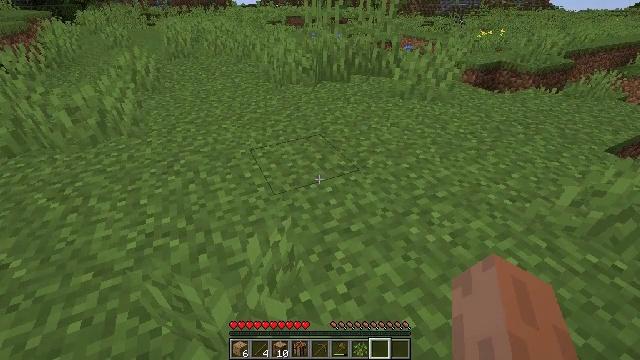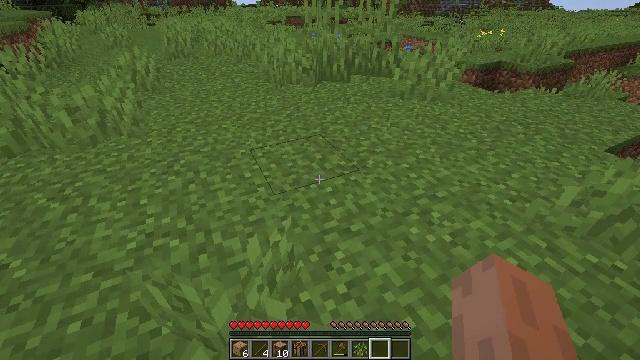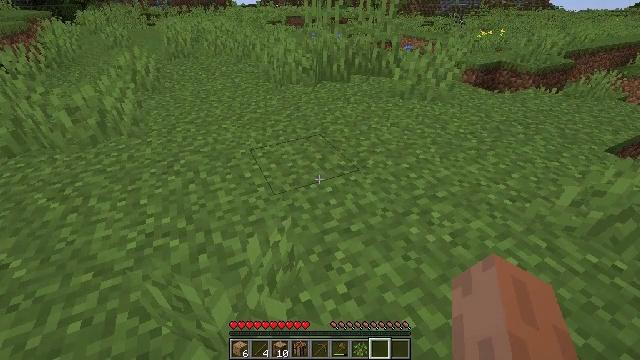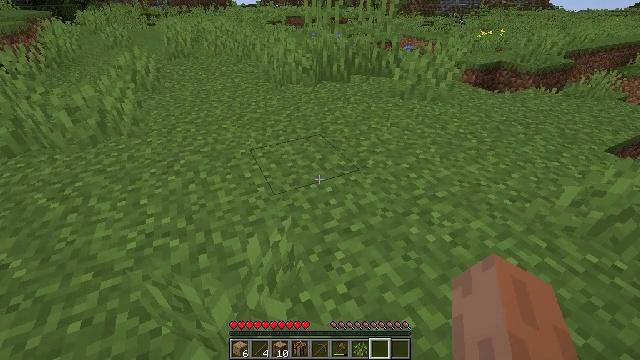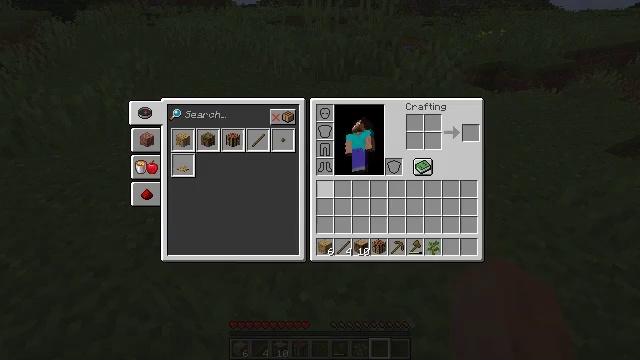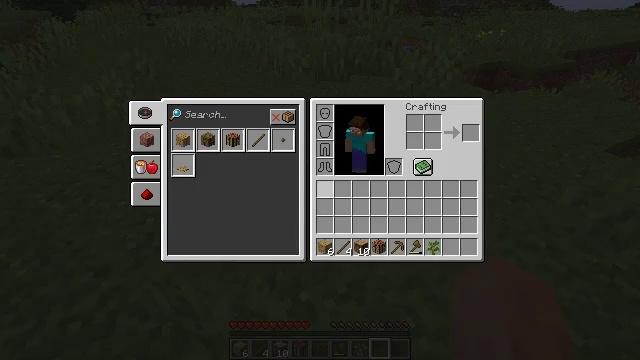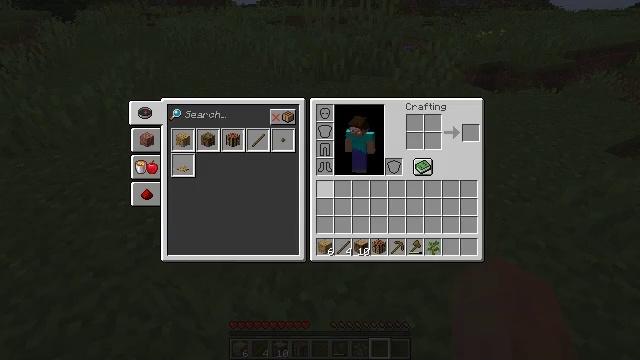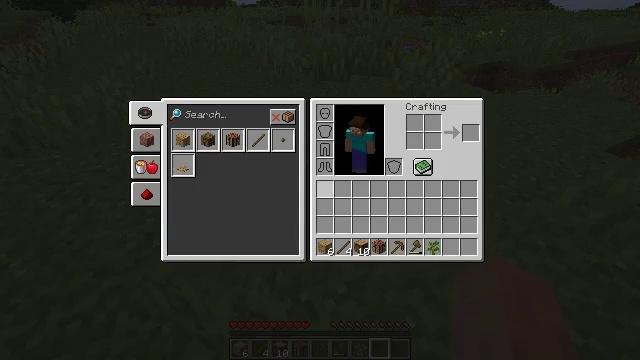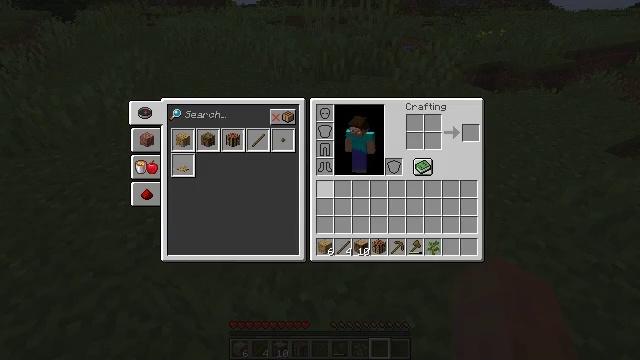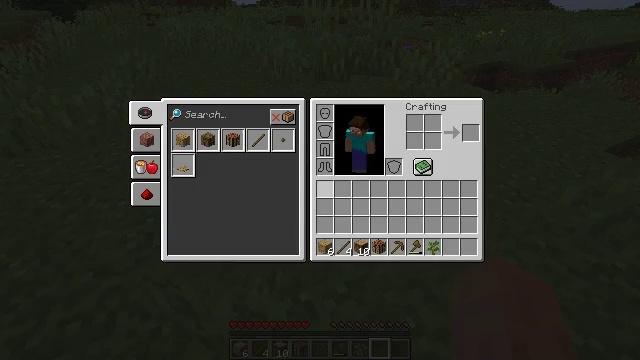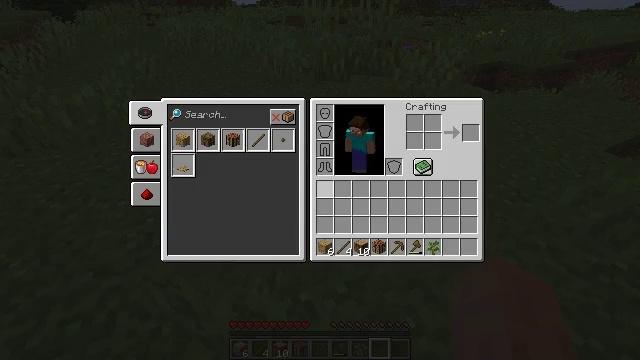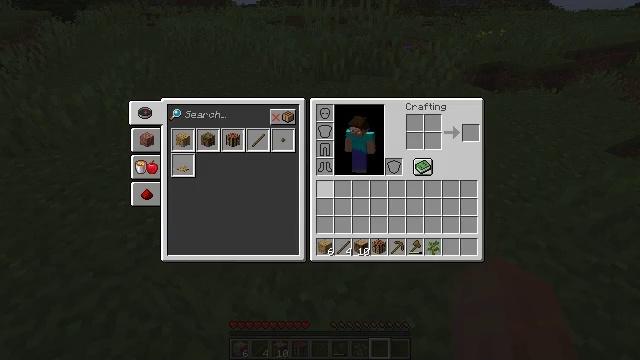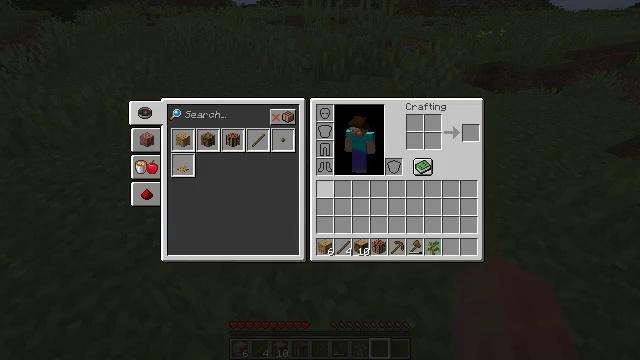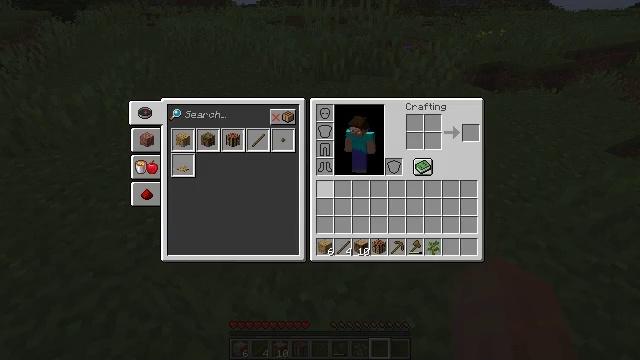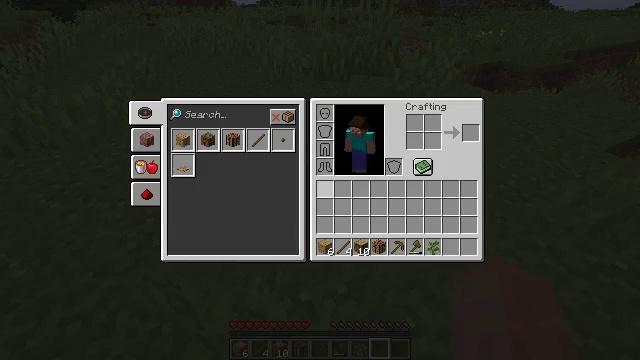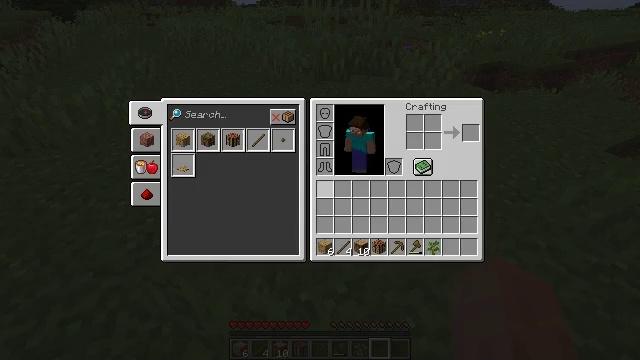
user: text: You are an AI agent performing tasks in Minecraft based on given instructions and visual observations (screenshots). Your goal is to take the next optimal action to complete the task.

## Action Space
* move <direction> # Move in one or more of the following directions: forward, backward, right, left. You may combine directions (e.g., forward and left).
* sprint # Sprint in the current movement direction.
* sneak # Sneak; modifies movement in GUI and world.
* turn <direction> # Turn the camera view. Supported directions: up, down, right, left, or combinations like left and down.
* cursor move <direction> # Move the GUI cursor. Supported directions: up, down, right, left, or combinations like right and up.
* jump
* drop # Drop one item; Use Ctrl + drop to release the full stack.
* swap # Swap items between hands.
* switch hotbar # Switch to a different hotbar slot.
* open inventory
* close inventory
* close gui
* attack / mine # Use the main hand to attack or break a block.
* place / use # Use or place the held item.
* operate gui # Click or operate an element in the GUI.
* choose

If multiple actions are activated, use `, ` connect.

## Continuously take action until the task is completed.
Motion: motion action
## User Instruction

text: Collect the grass from the surface.
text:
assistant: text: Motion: no_op
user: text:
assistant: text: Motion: no_op
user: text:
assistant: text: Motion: no_op
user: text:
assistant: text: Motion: open inventory
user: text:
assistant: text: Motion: open inventory
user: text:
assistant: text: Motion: open inventory
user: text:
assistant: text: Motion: no_op
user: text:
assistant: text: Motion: no_op
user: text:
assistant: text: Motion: no_op
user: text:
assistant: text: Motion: no_op
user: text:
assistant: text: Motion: no_op
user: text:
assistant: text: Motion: no_op
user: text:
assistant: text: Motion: no_op
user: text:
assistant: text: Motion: no_op
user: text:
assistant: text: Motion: no_op
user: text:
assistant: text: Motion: close inventory
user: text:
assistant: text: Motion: close inventory
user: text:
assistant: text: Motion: close inventory
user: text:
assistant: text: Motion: no_op
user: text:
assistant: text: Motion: no_op
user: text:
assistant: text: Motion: no_op
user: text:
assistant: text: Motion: no_op
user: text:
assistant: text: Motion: no_op
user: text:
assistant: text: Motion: no_op
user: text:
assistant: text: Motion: no_op
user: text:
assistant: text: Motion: no_op
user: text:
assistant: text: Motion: no_op
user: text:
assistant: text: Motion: no_op
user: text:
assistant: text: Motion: no_op
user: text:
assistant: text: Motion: no_op